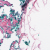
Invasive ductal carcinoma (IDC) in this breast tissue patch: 0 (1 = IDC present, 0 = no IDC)